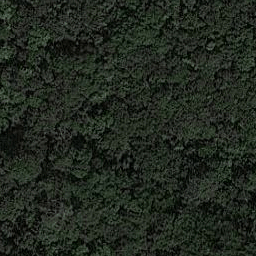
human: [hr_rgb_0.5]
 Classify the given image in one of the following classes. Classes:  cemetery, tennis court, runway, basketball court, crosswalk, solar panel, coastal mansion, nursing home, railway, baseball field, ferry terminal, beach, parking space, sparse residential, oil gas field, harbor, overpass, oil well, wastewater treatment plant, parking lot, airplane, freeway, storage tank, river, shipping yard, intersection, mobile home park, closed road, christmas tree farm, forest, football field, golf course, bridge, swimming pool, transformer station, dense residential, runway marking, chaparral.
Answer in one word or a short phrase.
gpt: forest